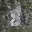
Label: 8